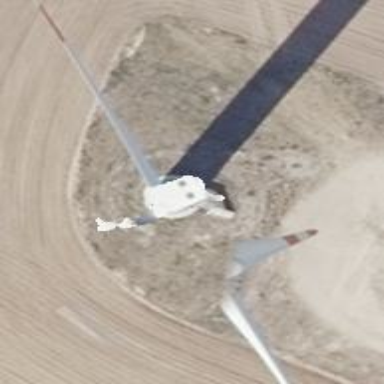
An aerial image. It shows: Wind generator powered by wind turbines of horizontal axis type. It is manufactured by Vestas.